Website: lowes
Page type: receipt
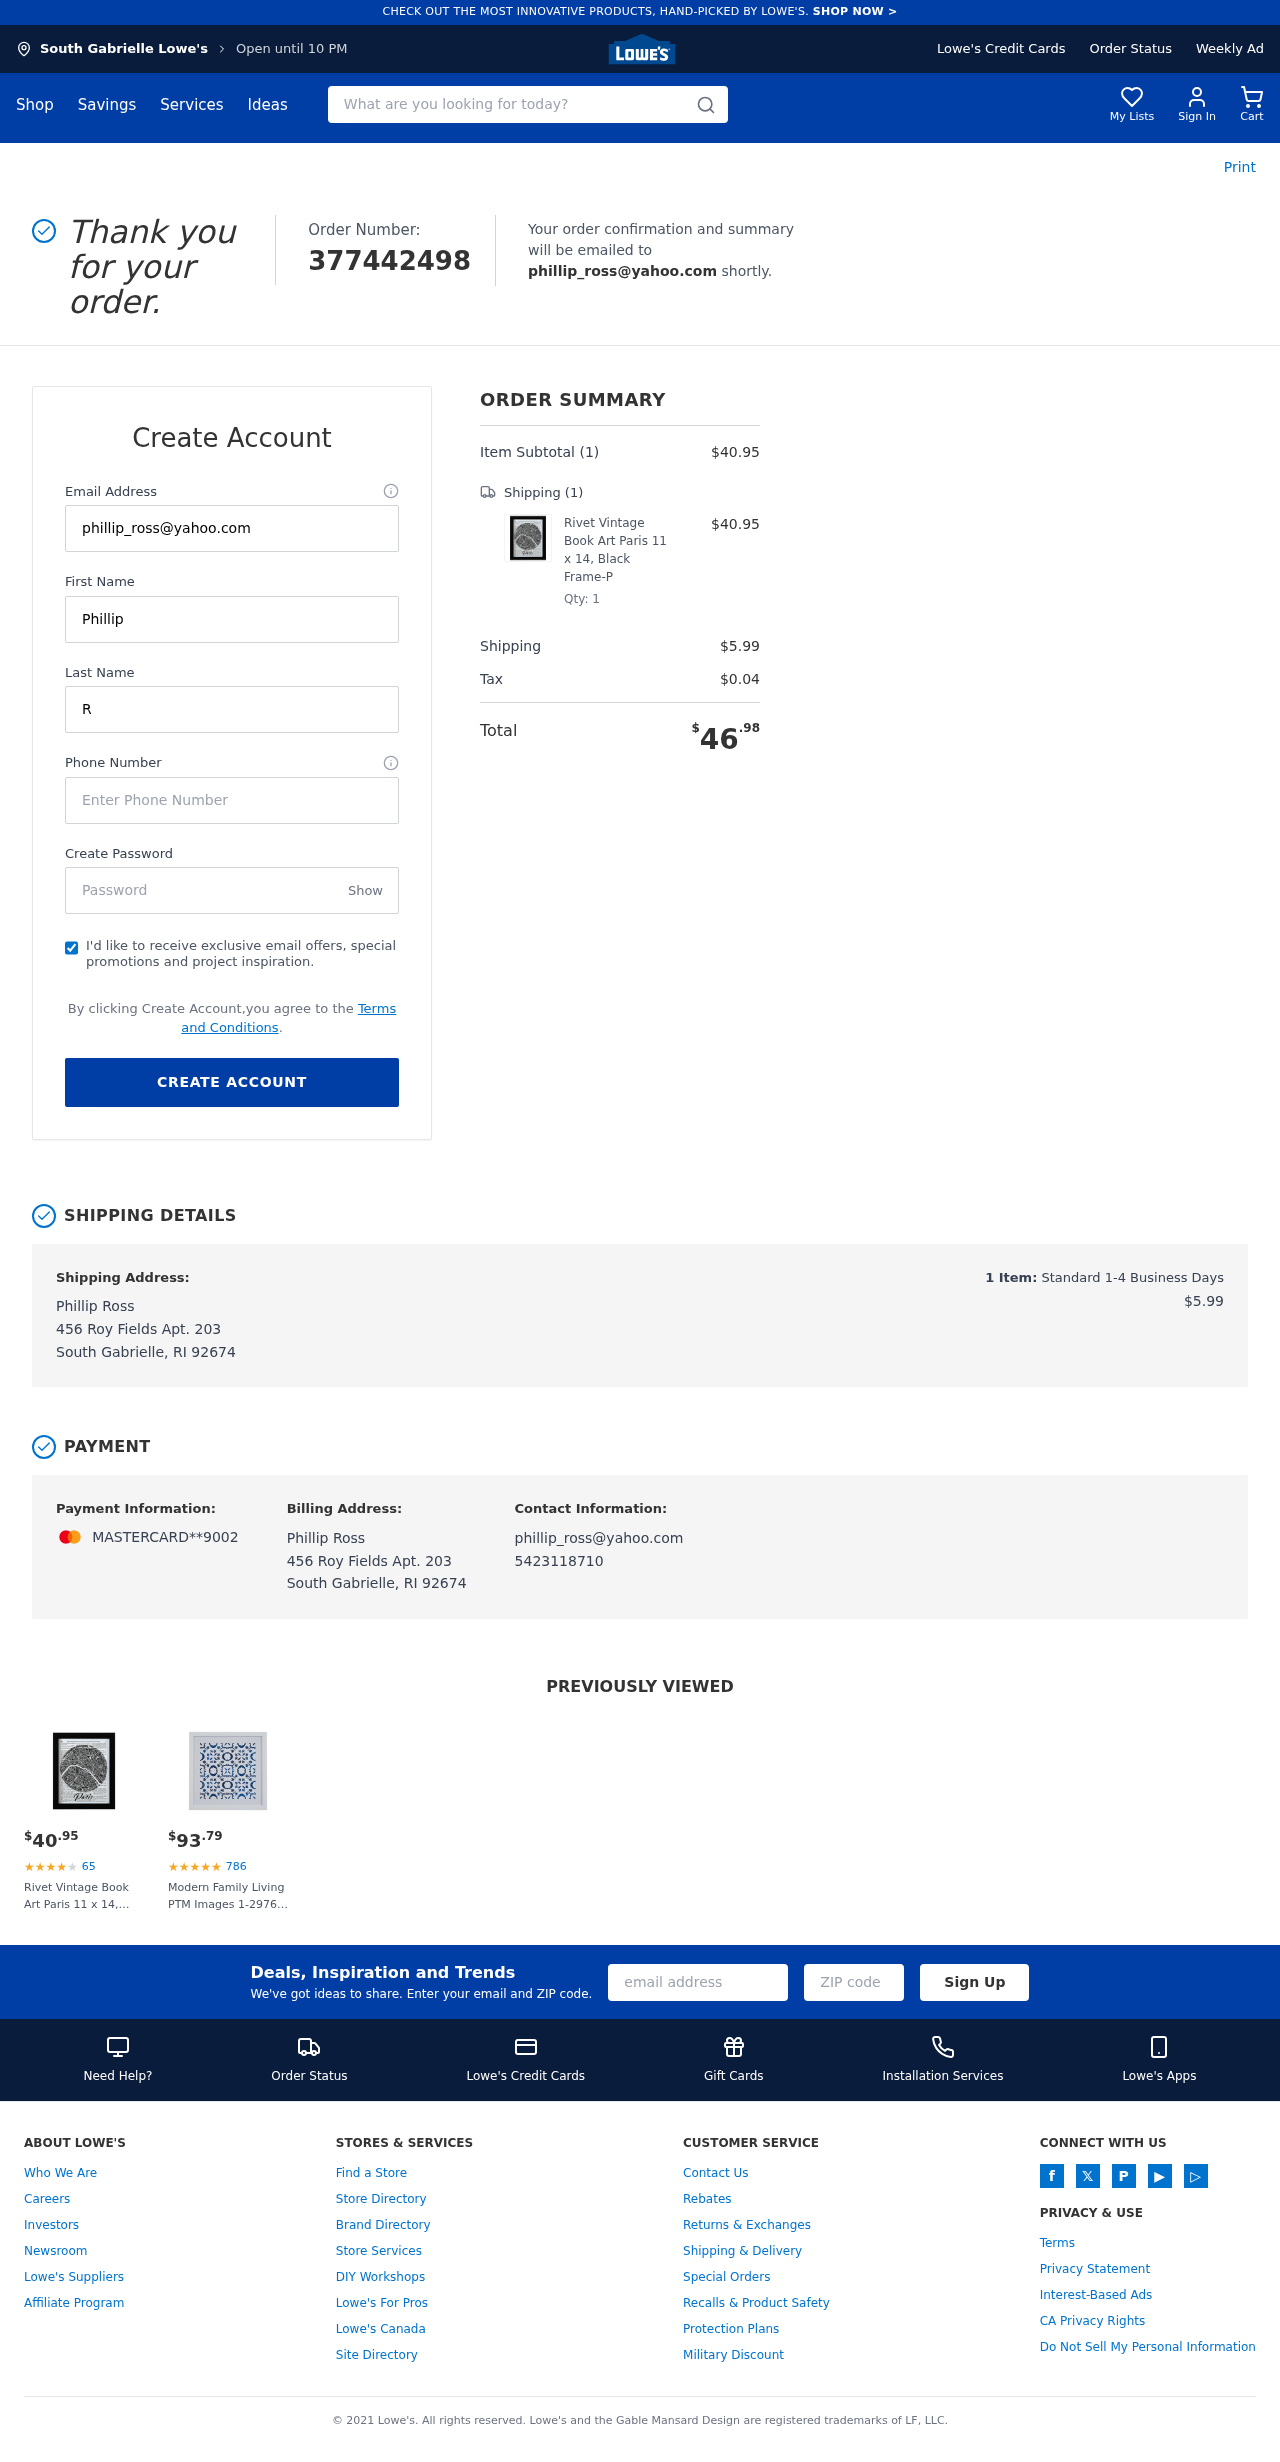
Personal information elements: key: PII_CARD_LAST4
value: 9002
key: PII_CARD_TYPE
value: MASTERCARD
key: PII_CITY
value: South Gabrielle
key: PII_EMAIL
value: phillip_ross@yahoo.com
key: PII_FULLNAME
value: Phillip Ross
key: PII_PHONE
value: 5423118710
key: PII_STREET
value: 456 Roy Fields Apt. 203
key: PII_FIRSTNAME
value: Phillip
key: PII_LASTNAME
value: Ross
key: PII_CITY_STATE_ZIP
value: South Gabrielle, RI 92674
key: PII_FULLNAME2
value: Phillip Ross
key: PII_FULLNAME3
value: Phillip Ross
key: PII_FIRSTNAME2
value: Phillip
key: PII_FIRSTNAME3
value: Phillip
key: PII_LASTNAME2
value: Ross
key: PII_LASTNAME3
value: Ross
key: PII_FIRSTNAME_DERIVED
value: Phillip
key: PII_LASTNAME_DERIVED
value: Ross
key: PII_FULLNAME_DERIVED
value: Phillip Ross
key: PII_NAME_FULL_DERIVED
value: Phillip Ross
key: PII_STREET2
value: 456 Roy Fields Apt. 203
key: PII_CITY_STATE_ZIP2
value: South Gabrielle, RI 92674
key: PII_LOGIN_USERNAME
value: phillip_ross
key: PII_EMAIL2
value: phillip_ross@yahoo.com
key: PII_EMAIL3
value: phillip_ross@yahoo.com
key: PII_LOGIN_USERNAME2
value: phillip_ross
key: PII_LOGIN_USERNAME3
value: phillip_ross
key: PII_PHONE_LINE
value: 8710
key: PII_PHONE_SUFFIX
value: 8710
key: PII_PHONE2
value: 5423118710
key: PII_PHONE3
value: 5423118710
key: PII_PHONE_NUMERIC
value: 5423118710
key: PII_PHONE_LINE_NUMERIC
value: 8710
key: PII_PHONE_SUFFIX_NUMERIC
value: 8710
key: PII_PHONE2_NUMERIC
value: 5423118710
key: PII_PHONE3_NUMERIC
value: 5423118710
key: PII_PHONE_DIGITS
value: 5423118710
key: PII_PHONE_LAST4
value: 8710
Product elements: key: PRODUCT1_NAME
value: Rivet Vintage Book Art Paris 11 x 14, Black Frame-P
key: PRODUCT1_PRICE
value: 40.95
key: PRODUCT1_QUANTITY
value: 1
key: PRODUCT2_NAME
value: Modern Family Living PTM Images 1-29769 Collection Framed and matted giclee Print on Paper Under Gla
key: PRODUCT2_NUM_RATINGS
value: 786
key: PRODUCT2_PRICE
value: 93.79
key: PRODUCT1_PRICE2
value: $40.95
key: PRODUCT1_RATING2
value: ★
★
★
★
★
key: PRODUCT1_NUM_RATINGS2
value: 65
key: PRODUCT1_NAME2
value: Rivet Vintage Book Art Paris 11 x 14, Black Frame-P
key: PRODUCT2_RATING
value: ★
★
★
★
★
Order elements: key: ORDER_ID
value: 377442498
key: ORDER_NUM_ITEMS
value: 1
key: ORDER_SUBTOTAL
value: $40.95
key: ORDER_NUM_ITEMS2
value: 1
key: ORDER_SHIPPING_COST
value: $5.99
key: ORDER_TAX
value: $0.04
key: ORDER_TOTAL
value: $46.98
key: ORDER_NUM_ITEMS3
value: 1
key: ORDER_SHIPPING_COST2
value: $5.99
Search elements: key: HEADER_SEARCH
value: What are you looking for today?